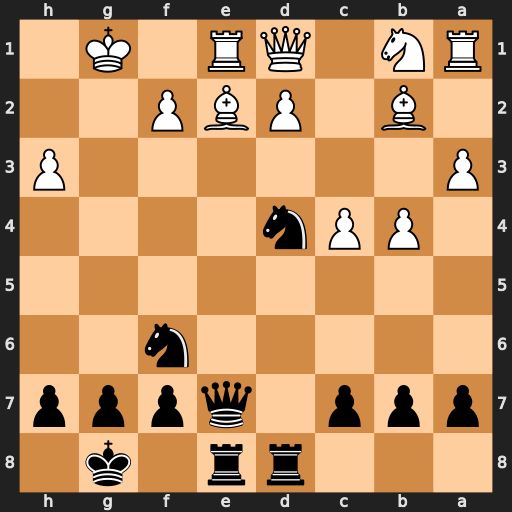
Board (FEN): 3rr1k1/ppp1qppp/5n2/8/1PPn4/P6P/1B1PBP2/RN1QR1K1
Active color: b
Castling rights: -
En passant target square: -
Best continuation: Nxe2+ Qxe2 Qxe2 Rxe2 Rxe2